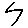
Label: zigzag